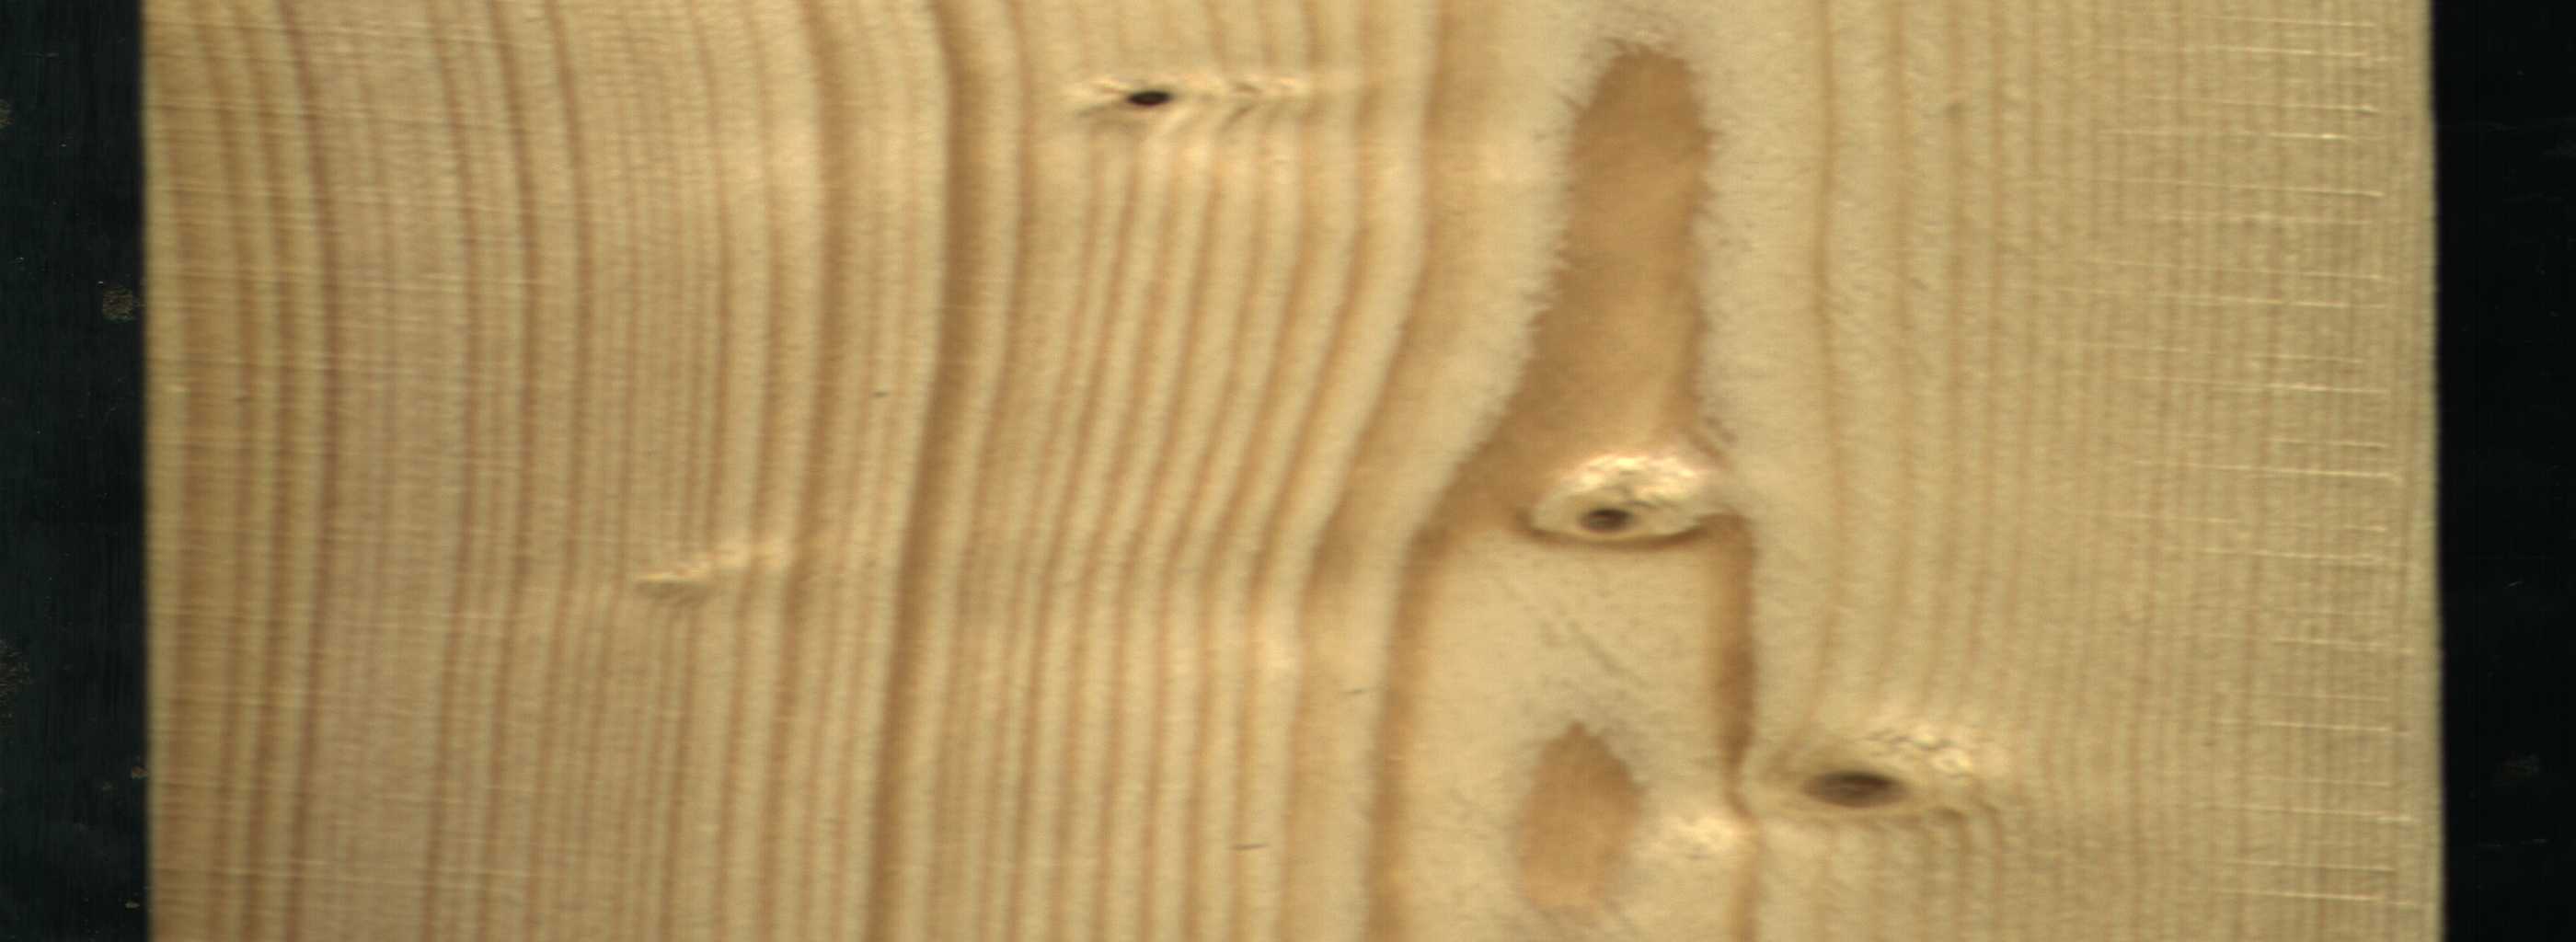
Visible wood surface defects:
Dead_Knot
Live_Knot
Live_Knot